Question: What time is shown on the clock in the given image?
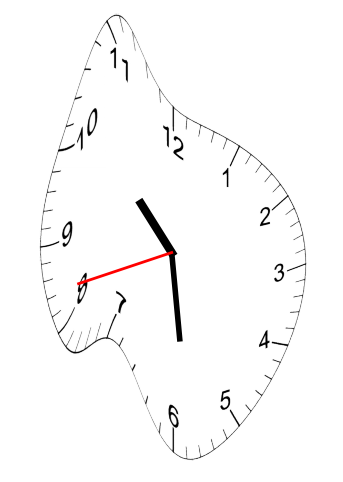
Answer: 10:28:42